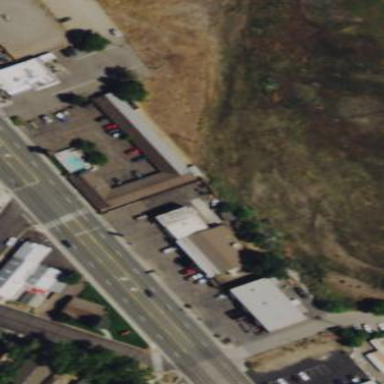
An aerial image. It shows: Building that is motel.